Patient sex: F
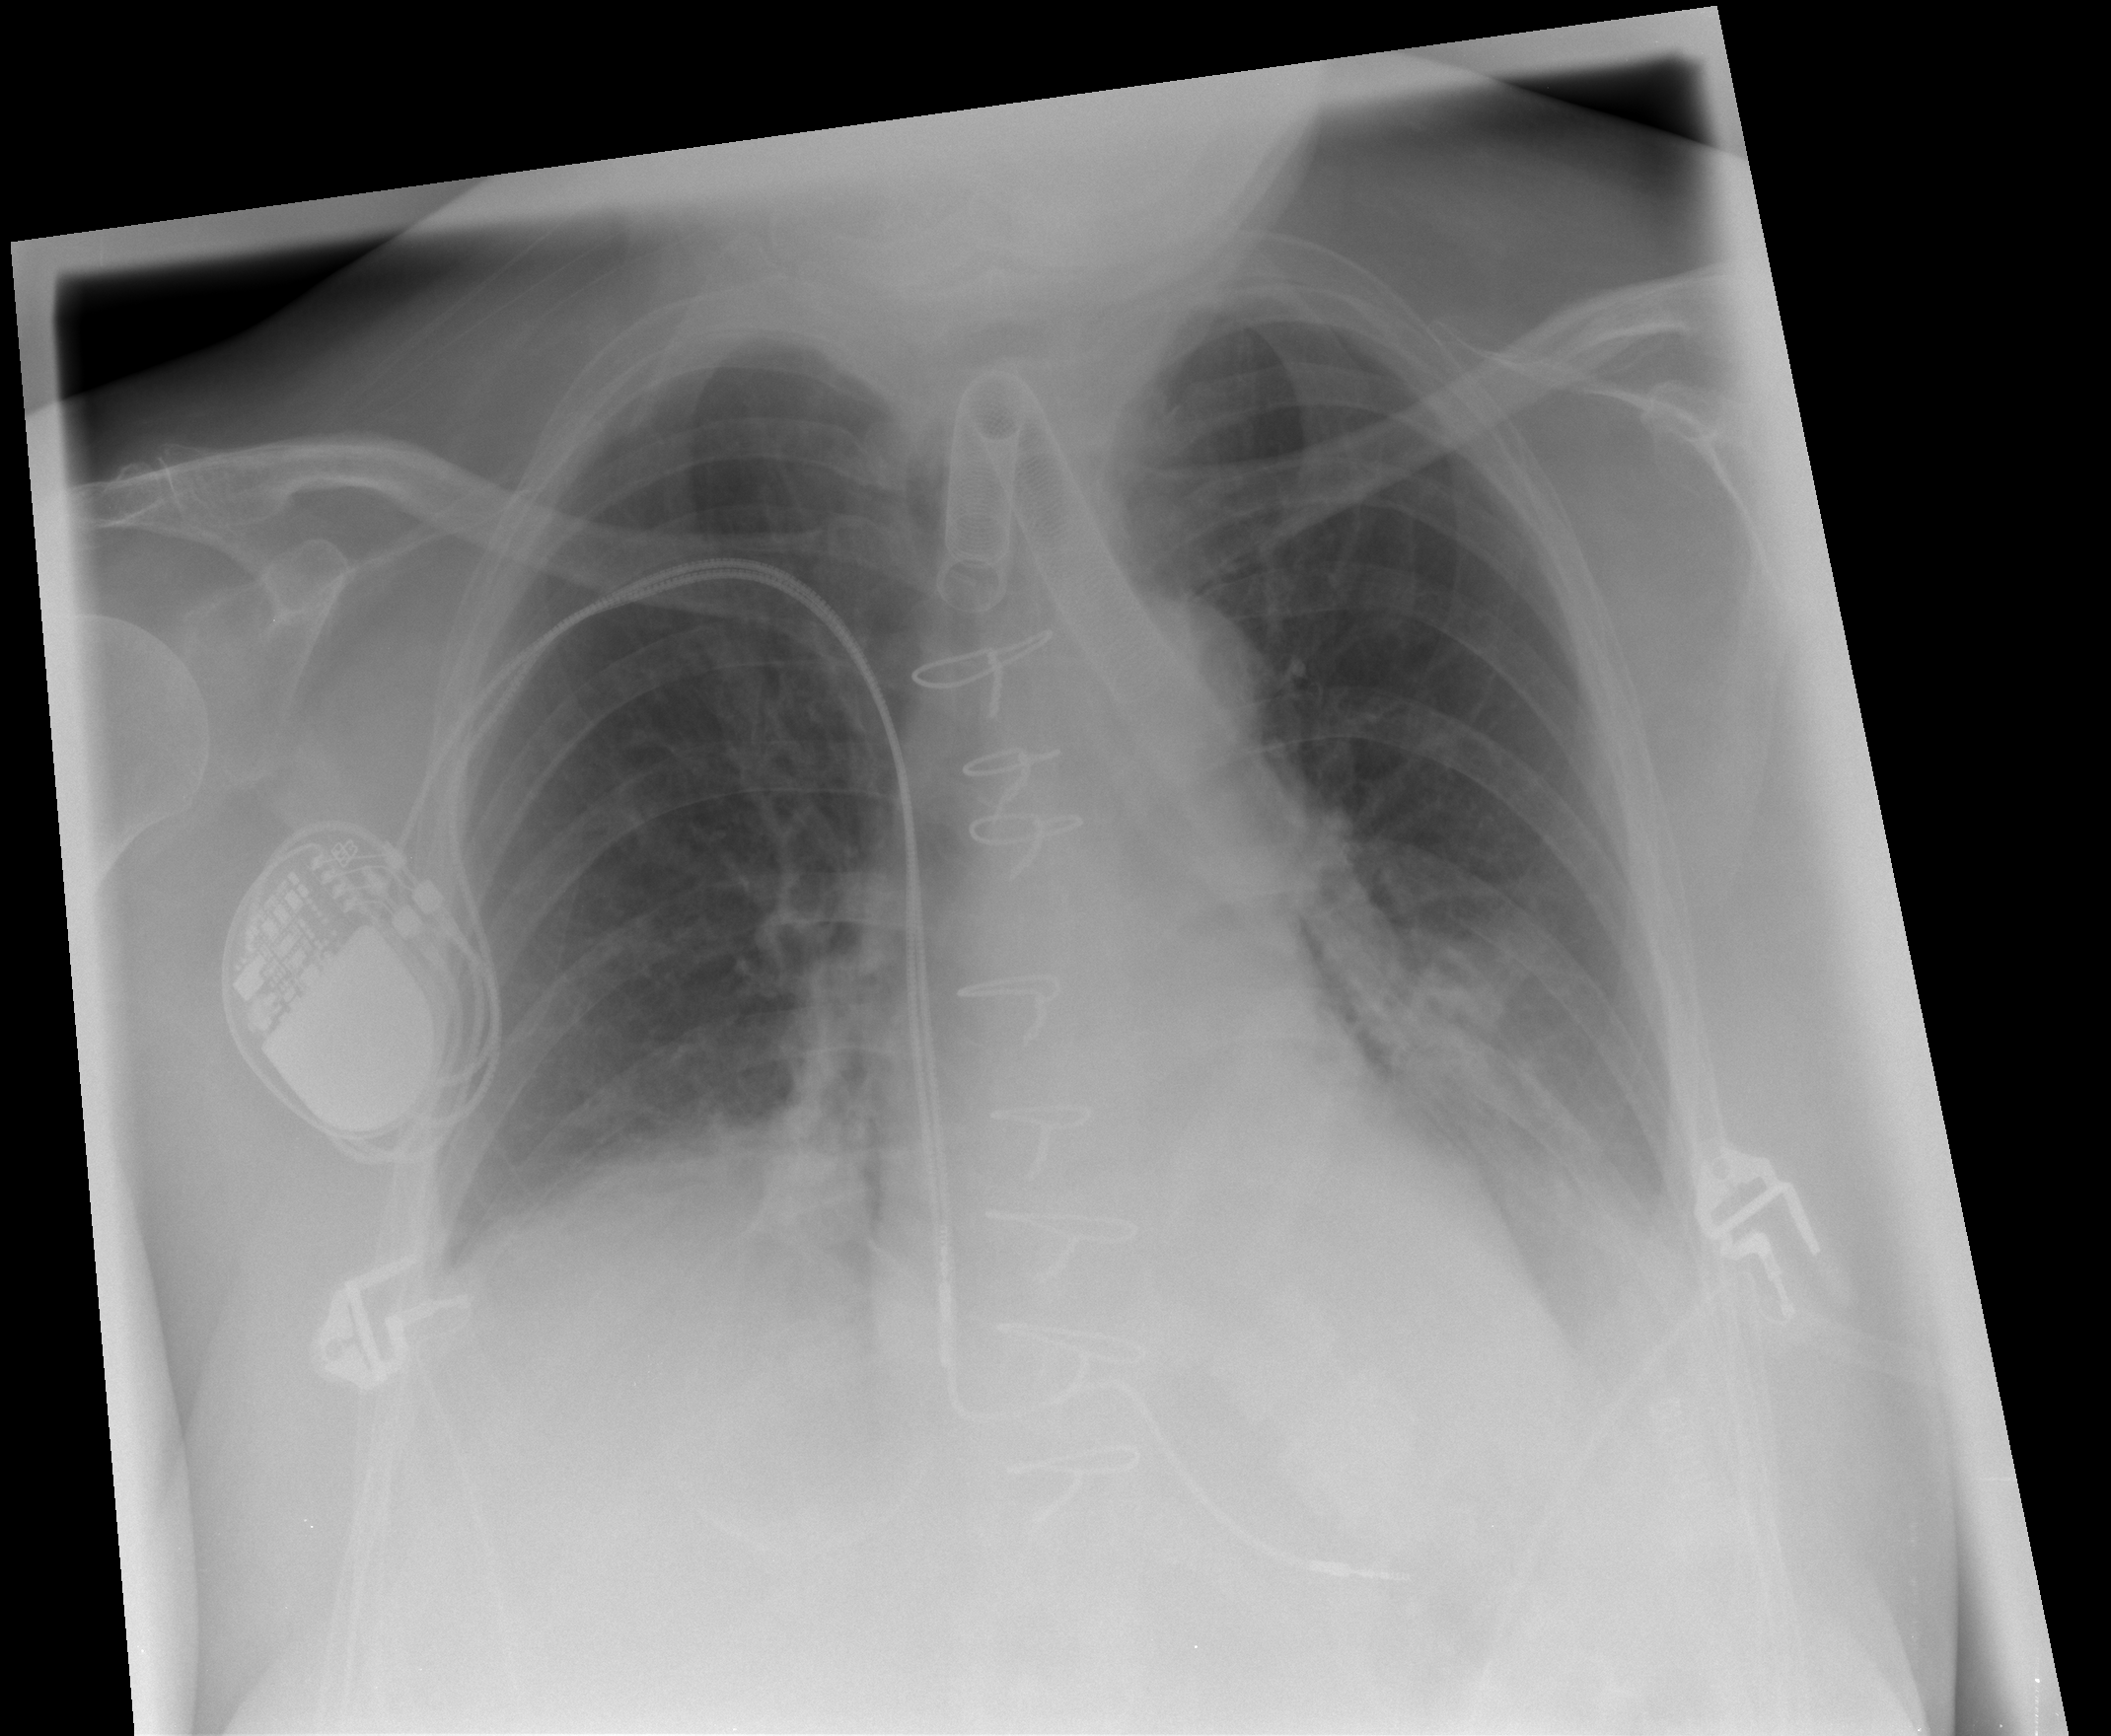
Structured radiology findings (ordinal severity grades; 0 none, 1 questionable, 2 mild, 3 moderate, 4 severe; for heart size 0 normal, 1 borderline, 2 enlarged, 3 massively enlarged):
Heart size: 0
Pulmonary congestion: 2
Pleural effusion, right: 1
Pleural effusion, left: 2
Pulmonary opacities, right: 0
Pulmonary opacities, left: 0
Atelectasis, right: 2
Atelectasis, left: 2